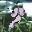
Label: 7